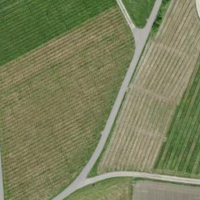
EUNIS habitat code: 40
Species observed at this site:
Beta vulgaris